Question: I created a QListWidget... The QListWidgetItem composes of a QPushButton and QLineEdit aligned inside QHBoxLayout...
Another button is created with a function to loop on QListWidgetItem(s) and read the text in each QLineEdit entry and print it...
The print shows nothing, I tried a lot of different combinations with QListWidget methods but with no hope!

'''
import sys
from PyQt4 import QtGui, QtCore
def Add_OtherItem():
ItemOther = CustomItem()
ItemOther.SetupItem(OthersCommandsWidget)
def ReadText_fn():
for index in range(0,OthersCommandsWidget.count()):
TargetItem = (OthersCommandsWidget.item(index)).text()
print(TargetItem)
app = QtGui.QApplication(sys.argv)
class CustomItem(object):
def SetupItem(self, OthersCommandList):
self.Item = QtGui.QListWidgetItem()
self.Item.setStatusTip("TItem")
self.MainWidget = QtGui.QWidget()
self.CommandLine = QtGui.QLineEdit("")
self.DeleteButton = QtGui.QPushButton()
self.DeleteButton.setFixedSize(22, 22)
self.ItemLayoutBox = QtGui.QHBoxLayout()
self.ItemLayoutBox.addWidget(self.CommandLine)
self.ItemLayoutBox.addWidget(self.DeleteButton)
self.MainWidget.setLayout(self.ItemLayoutBox)
self.Item.setSizeHint(self.MainWidget.sizeHint())
OthersCommandList.addItem(self.Item)
OthersCommandList.setItemWidget(self.Item, self.MainWidget)
AppWindow = QtGui.QMainWindow()
AppWindow.setWindowTitle("PoC ListWidget")
AppWindow.setFixedSize(550, 550)
TabWindow = QtGui.QTabWidget(AppWindow)
TabWindow.setGeometry(8, 30, 535, 505)
WorkTAB = QtGui.QWidget()
TabWindow.addTab(WorkTAB, 'Tab.01')
OthersCommandsWidget = QtGui.QListWidget(WorkTAB)
OthersCommandsWidget.setGeometry(QtCore.QRect(8, 40, 515, 430))
AddButton = QtGui.QPushButton(WorkTAB)
AddButton.setText("Add Item")
AddButton.setGeometry(QtCore.QRect(8, 8, 0, 0))
AddButton.setFixedSize(70, 22)
AddButton.clicked.connect(Add_OtherItem)
ReadButton = QtGui.QPushButton(WorkTAB)
ReadButton.setText("Read Text")
ReadButton.setGeometry(QtCore.QRect(100, 8, 0, 0))
ReadButton.setFixedSize(70, 22)
ReadButton.clicked.connect(ReadText_fn)
AppWindow.show()
sys.exit(app.exec_())
'''
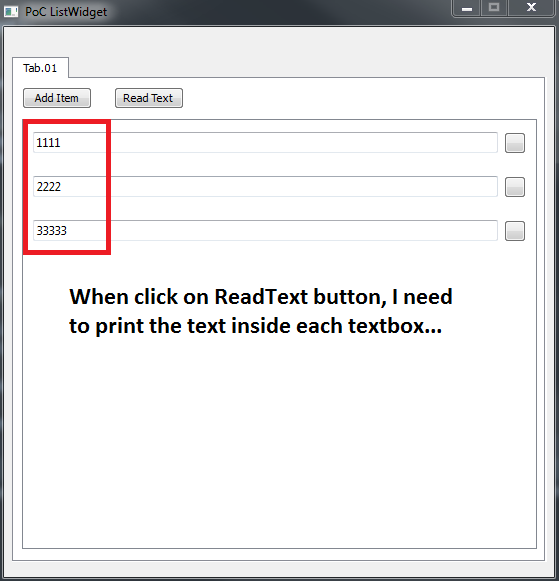
Answer: You're trying to access the text field of a 'QLineEdit()'. To do this, you must call its 'text()' property. But first, you must grab the 'QLineEdit()' object.
OthersCommandsWidget is of type 'QListWidget()' which has a 'QListWidgetItem()' that is connected to a 'QWidget()'. You can grab the 'QWidget()' object using 'itemWidget()'. 'QWidget()' has three embedded objects: 'QHBoxLayout()', 'QLineEdit()' and 'QPushButton()' which can be accessed using 'children()' according to the order they were added.
Change
'''
TargetItem = (OthersCommandsWidget.item(index)).text()
'''
To:
'''
TargetItem = OthersCommandsWidget.itemWidget(OthersCommandsWidget.item(index)).children()[1].text()
'''